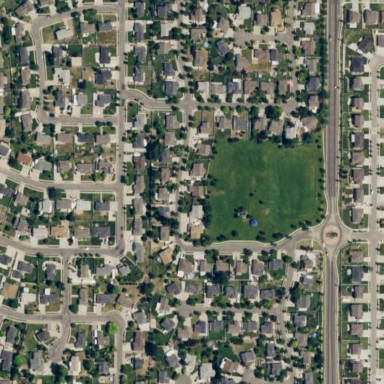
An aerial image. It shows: Neighborhood.